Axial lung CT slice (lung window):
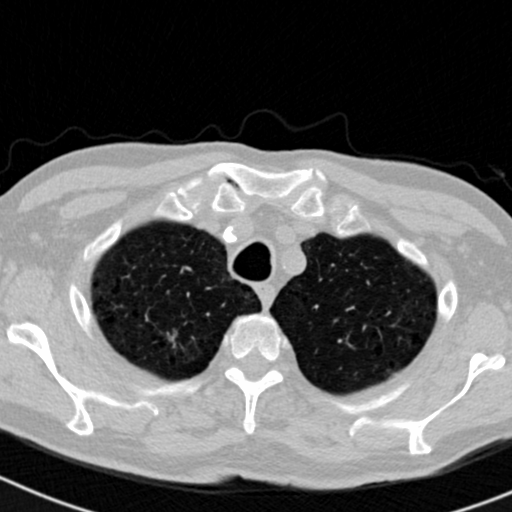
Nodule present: yes
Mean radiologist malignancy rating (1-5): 3